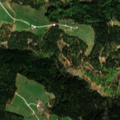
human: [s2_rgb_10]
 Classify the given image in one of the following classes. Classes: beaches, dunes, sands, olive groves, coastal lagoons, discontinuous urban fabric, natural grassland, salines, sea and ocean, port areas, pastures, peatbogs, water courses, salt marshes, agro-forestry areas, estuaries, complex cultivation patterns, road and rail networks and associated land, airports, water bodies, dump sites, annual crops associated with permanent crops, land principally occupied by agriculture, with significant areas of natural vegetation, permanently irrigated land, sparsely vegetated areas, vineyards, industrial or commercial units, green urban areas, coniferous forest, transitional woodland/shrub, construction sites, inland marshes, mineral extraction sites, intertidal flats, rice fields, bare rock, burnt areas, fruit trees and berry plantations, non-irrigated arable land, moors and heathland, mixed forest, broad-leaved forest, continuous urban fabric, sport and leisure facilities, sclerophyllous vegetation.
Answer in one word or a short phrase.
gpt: pastures, coniferous forest, mixed forest